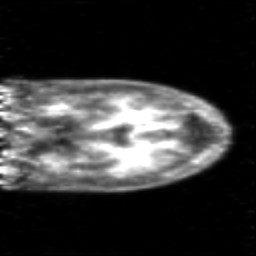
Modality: PET
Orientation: coronal
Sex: female
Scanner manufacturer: siemens